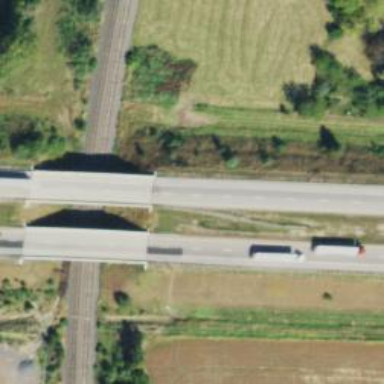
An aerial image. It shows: Bridge over trunk highway with motorroad and expressway features.